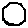
Label: hexagon